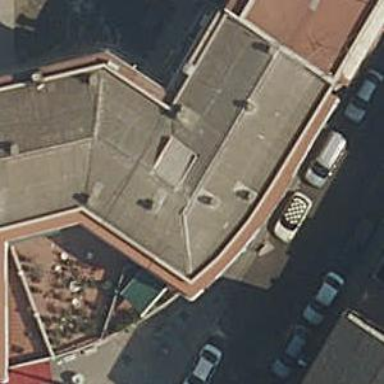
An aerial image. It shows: Parking entrance.